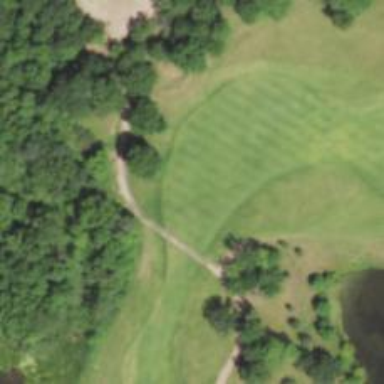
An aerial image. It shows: Golf hole.